Field crop: maize
Growth stage: 2
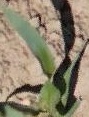
Species: maize